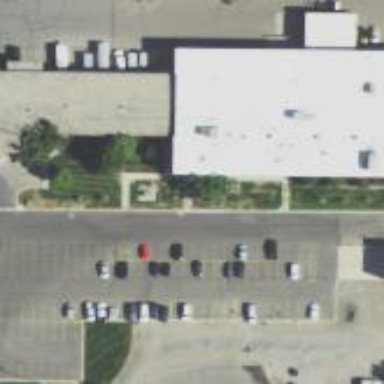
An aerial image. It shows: Office building.